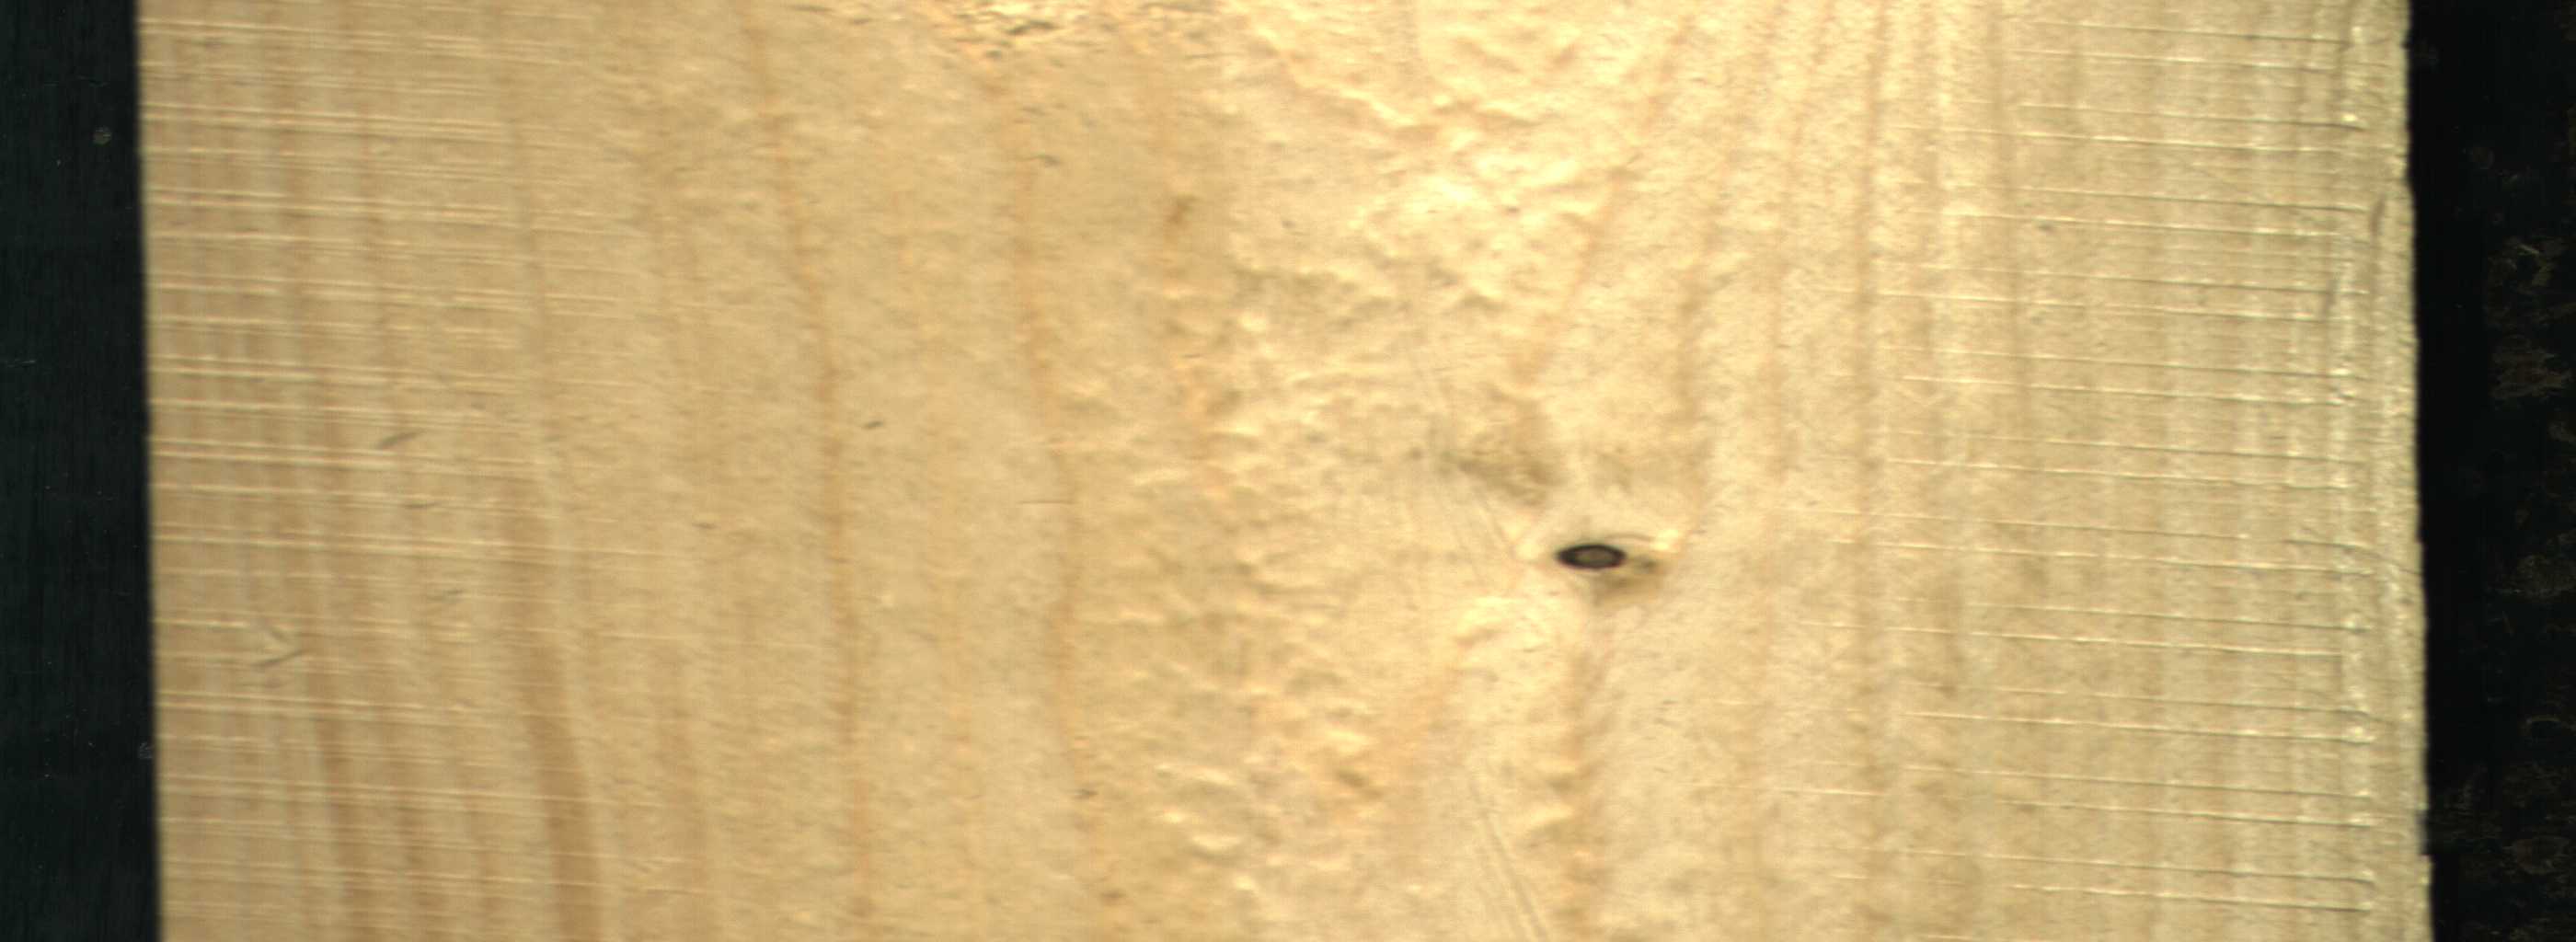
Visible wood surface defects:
Dead_Knot